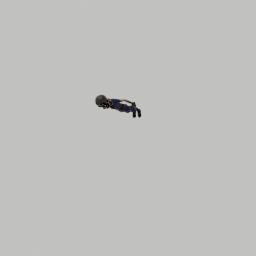
Label: people